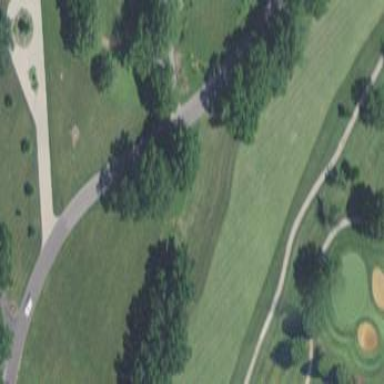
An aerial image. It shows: Scenic golf fairway.